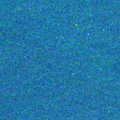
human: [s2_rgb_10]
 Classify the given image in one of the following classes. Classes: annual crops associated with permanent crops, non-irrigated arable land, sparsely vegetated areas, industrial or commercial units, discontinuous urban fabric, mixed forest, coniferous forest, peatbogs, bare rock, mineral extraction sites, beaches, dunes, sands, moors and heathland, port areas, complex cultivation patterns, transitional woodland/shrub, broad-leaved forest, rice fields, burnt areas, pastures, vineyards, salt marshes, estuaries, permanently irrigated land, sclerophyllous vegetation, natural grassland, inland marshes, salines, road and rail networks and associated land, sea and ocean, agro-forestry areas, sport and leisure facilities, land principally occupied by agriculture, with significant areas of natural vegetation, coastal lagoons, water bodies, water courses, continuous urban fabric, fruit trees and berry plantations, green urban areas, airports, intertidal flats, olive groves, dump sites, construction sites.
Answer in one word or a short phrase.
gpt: sea and ocean